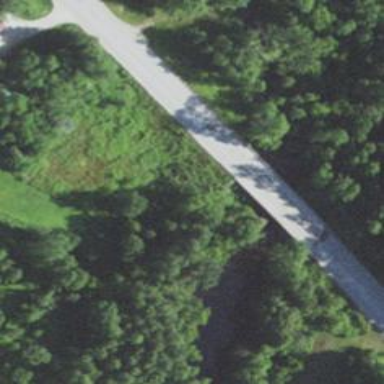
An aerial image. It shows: Primary highway bridge.